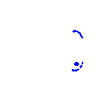
Particle: proton